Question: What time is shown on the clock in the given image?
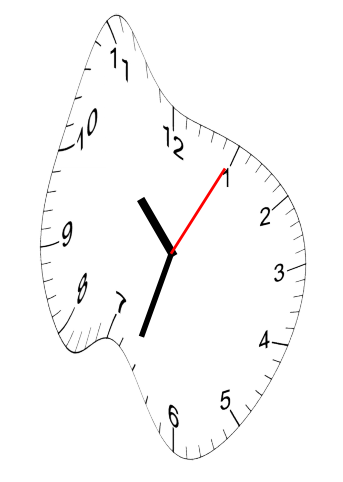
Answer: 10:33:05